Field crop: maize
Growth stage: 2
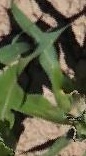
Species: maize